Question: I was able to create a simple dot plot but need a way to connect these dots.

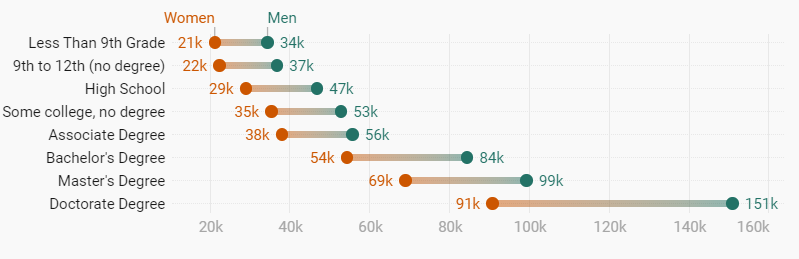
Answer: I have slightly edited the <URL>:
> This feature is not yet available for 2D line plots, it is currently
only available for 3D line plots, see
<URL>. It is however possible
to use a colorscale in a 2D plot if you use markers instead of lines,
see the example below.
Here is my code:
'''
import pandas as pd
import numpy as np
import plotly.graph_objects as go
df = pd.DataFrame({'Grade': ["Doctorate Degree",
"Master's Degree",
"Bachelor's Degree",
"Associate Degree",
"Some college, no degree",
"Hight School",
"9th 12th(no degree)",
"Less Than 9th Grade"],
'Women': [91, 69, 54, 38, 35, 29, 22, 21],
'Men': [151, 99, 84, 56, 53, 47, 37, 34]})
w_lbl = list(map(lambda x: str(x), df['Women']))
m_lbl = list(map(lambda x: str(x), df['Men']))
fig = go.Figure()
for i in range(0, len(df)):
fig.add_trace(go.Scatter(x = np.linspace(df['Women'][i], df['Men'][i], 1000),
y = 1000*[df['Grade'][i]],
mode = 'markers',
marker = {'color': np.linspace(df['Women'][i], df['Men'][i], 1000),
'colorscale': ['#E1A980', '#8DAEA6'],
'size': 8}))
fig.add_trace(go.Scatter(x = df['Women'],
y = df['Grade'],
marker = dict(color = '#CC5600', size = 14),
mode = 'markers+text',
text = w_lbl,
textposition = 'middle left',
textfont = {'color': '#CC5600'},
name = 'Woman'))
fig.add_trace(go.Scatter(x = df['Men'],
y = df['Grade'],
marker = dict(color = '#237266', size = 14),
mode = 'markers+text',
text = m_lbl,
textposition = 'middle right',
textfont = {'color': '#237266'},
name = 'Men'))
fig.add_annotation(x = df.iloc[-1, df.columns.get_loc('Women')] - 5,
y = df.iloc[-1, df.columns.get_loc('Grade')],
text = 'Women',
font = {'color': '#CC5600',
'size': 15},
showarrow = False)
fig.add_annotation(x = df.iloc[-1, df.columns.get_loc('Men')] + 5,
y = df.iloc[-1, df.columns.get_loc('Grade')],
text = 'Men',
font = {'color': '#237266',
'size': 15},
showarrow = False)
fig.update_layout(title = "Sample plotly",
showlegend = False)
fig.show()
'''
Plot:
<URL>